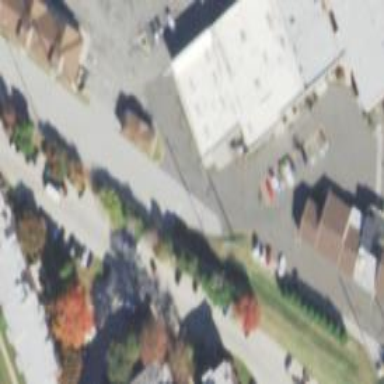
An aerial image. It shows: Retail building.